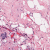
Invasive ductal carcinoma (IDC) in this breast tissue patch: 1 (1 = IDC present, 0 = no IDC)